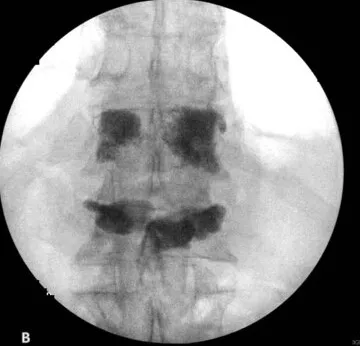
Anteroposterior. Views of the thoracolumbar spine showing the injection of polymethylmethacrylate following the kyphoplasty of L1 and vertebroplasty of T12.
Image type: radiology (x_ray)